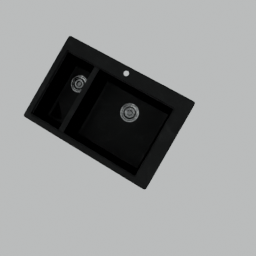
Label: appliances